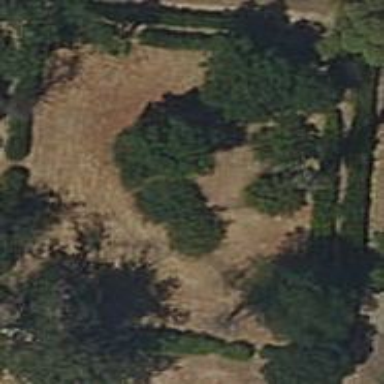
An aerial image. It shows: Garden surrounded by hedge.